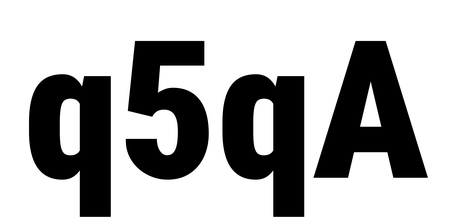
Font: Roboto_Condensed_Black